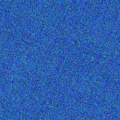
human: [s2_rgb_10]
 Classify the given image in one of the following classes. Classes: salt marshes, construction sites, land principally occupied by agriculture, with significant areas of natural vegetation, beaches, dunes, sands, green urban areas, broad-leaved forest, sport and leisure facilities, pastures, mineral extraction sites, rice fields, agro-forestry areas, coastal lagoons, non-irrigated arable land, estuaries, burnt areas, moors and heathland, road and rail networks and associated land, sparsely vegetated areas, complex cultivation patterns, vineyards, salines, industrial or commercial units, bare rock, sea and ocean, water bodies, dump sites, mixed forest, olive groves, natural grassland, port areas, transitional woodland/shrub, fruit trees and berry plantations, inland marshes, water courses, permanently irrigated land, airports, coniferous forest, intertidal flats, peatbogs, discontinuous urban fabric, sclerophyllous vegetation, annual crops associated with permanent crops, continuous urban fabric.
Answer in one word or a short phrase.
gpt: sea and ocean